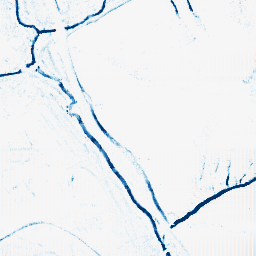
Category: morphological
Decomposition family: morphological_rect
Decomposition parameters: operation: closing
width: 5
height: 5
Upsampling method: fft_zeropad
Upsampling parameters: scale: 4
Upsampling scale: 4